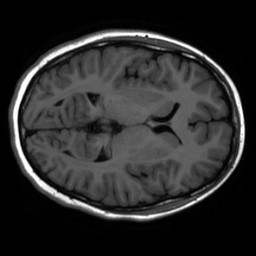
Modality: inplaneT1
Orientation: axial
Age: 21
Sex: female
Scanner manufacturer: ge
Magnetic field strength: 3 T
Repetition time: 2.499 s
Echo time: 0.02513 s